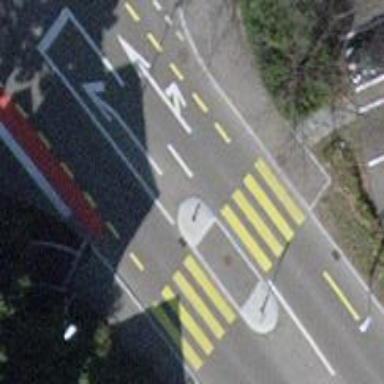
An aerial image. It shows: Primary highway with dedicated lane for cyclists.